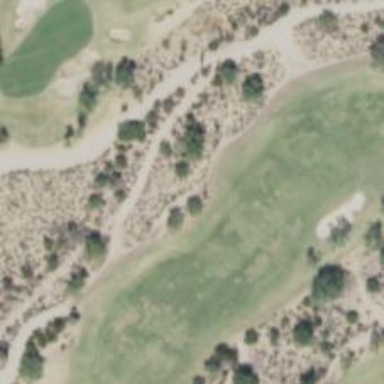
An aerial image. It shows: Footway that serves as golf path.